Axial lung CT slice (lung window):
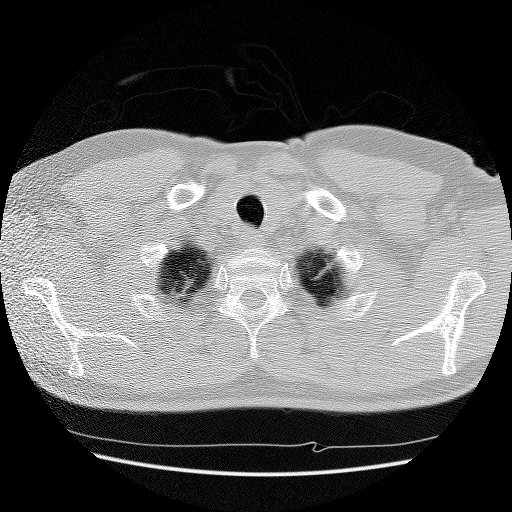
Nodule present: no